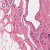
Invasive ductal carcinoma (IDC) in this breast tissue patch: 0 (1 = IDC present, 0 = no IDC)